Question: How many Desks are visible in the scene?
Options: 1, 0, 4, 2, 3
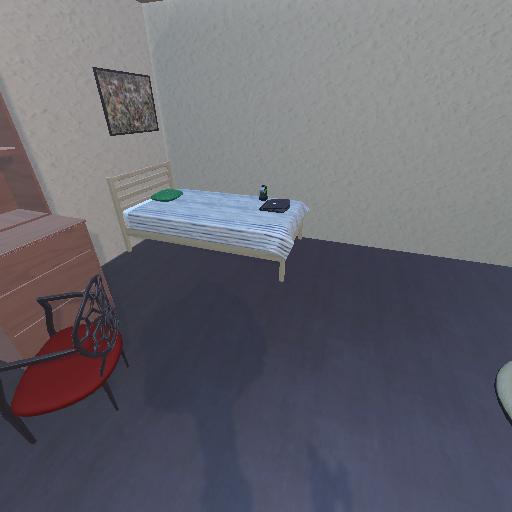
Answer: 1